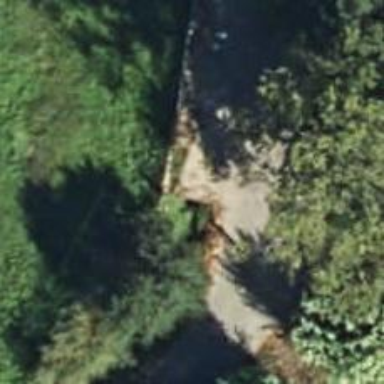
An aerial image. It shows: Unclassified road on bridge.